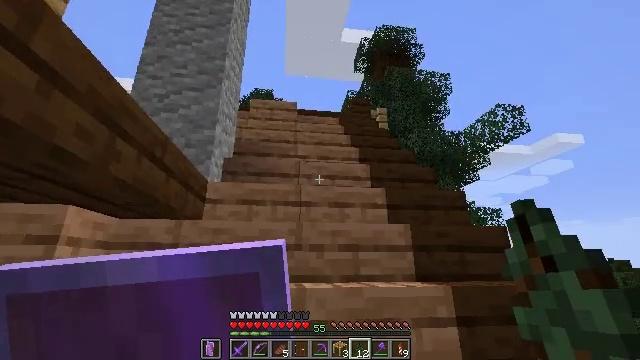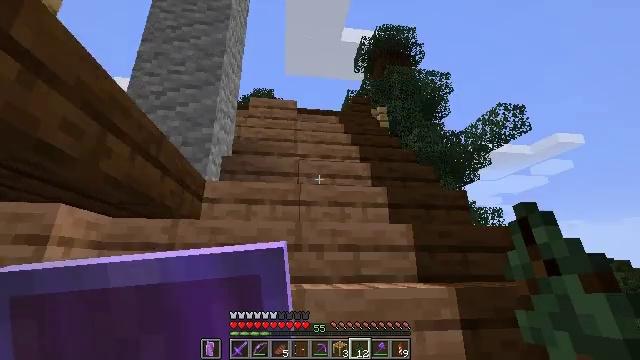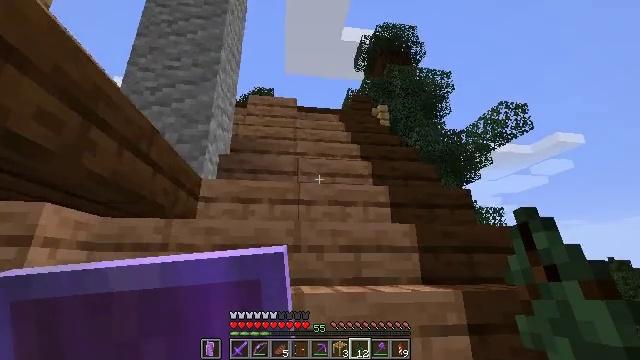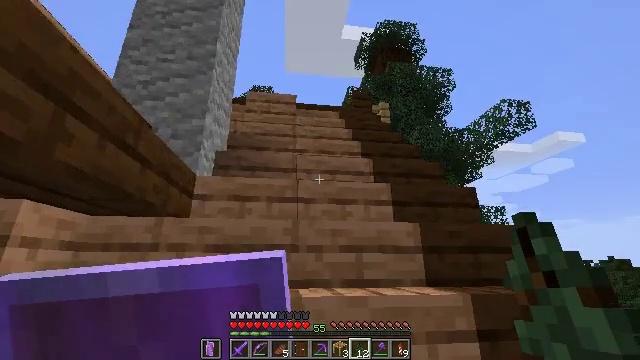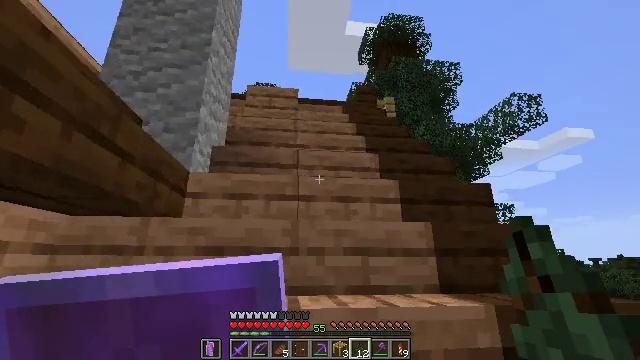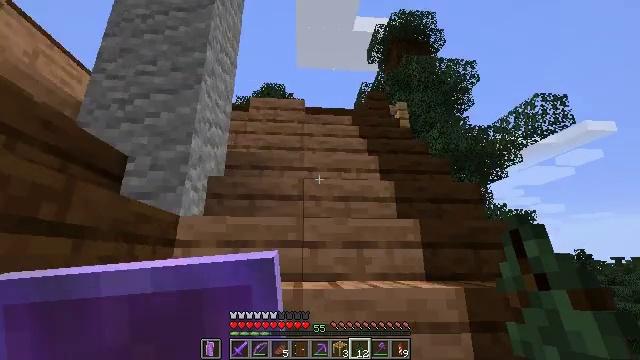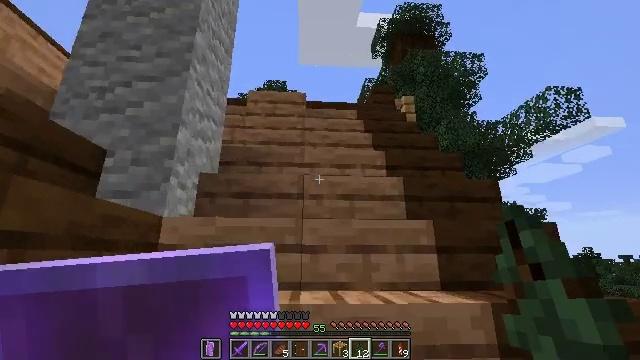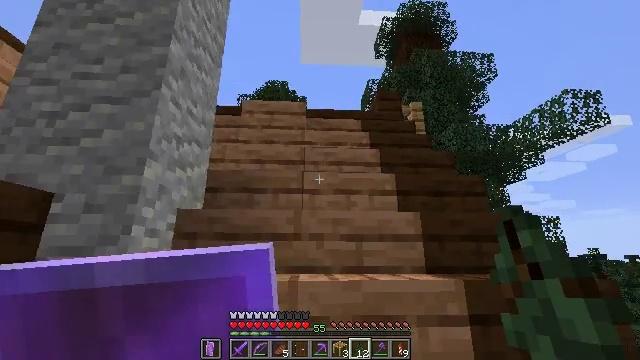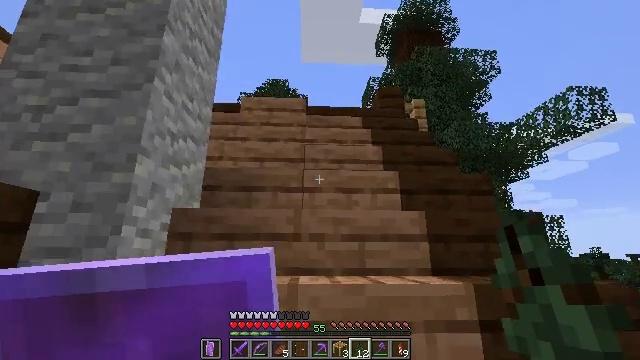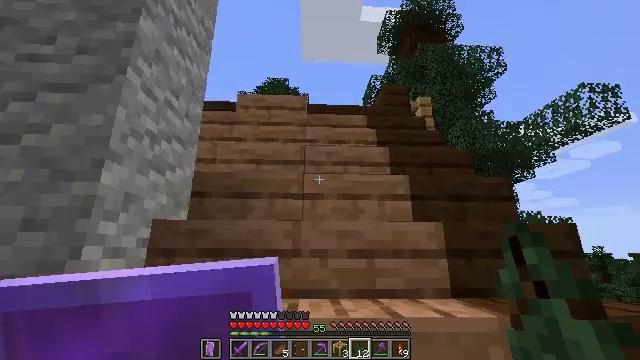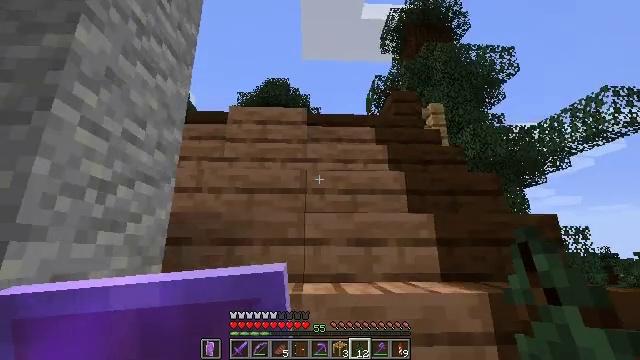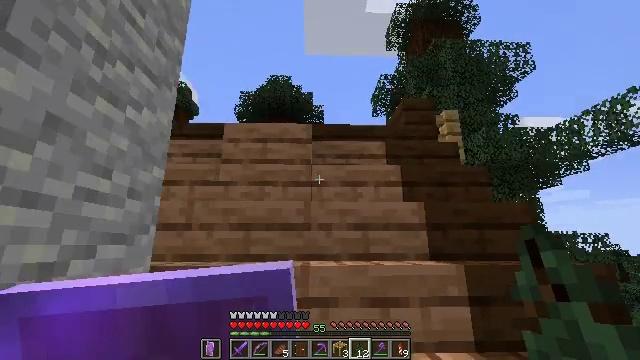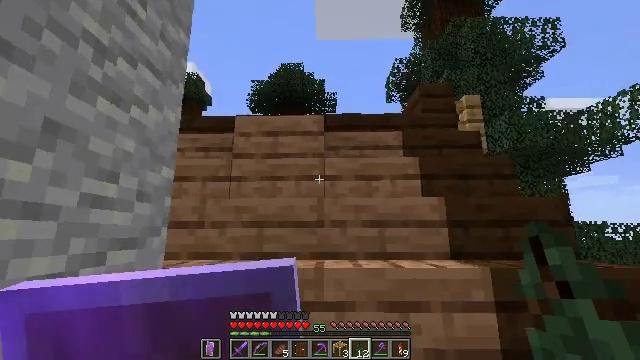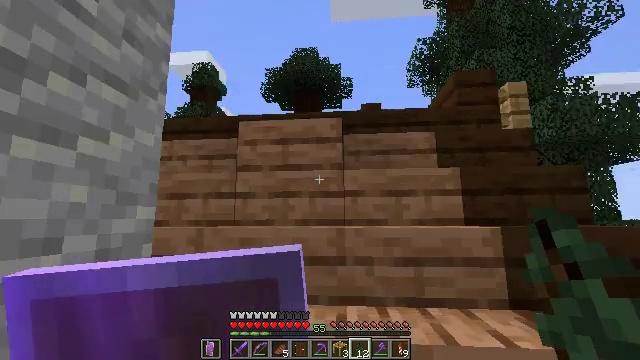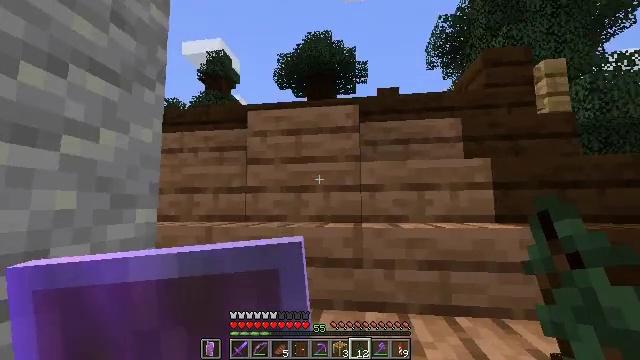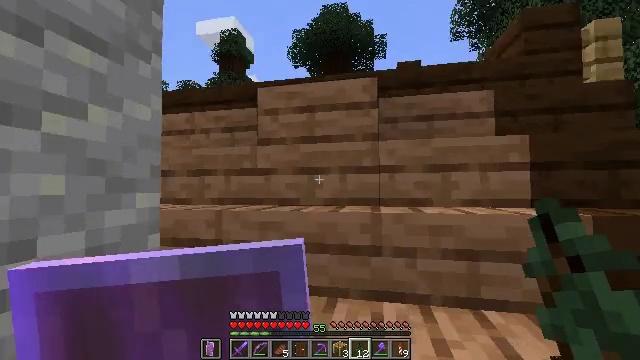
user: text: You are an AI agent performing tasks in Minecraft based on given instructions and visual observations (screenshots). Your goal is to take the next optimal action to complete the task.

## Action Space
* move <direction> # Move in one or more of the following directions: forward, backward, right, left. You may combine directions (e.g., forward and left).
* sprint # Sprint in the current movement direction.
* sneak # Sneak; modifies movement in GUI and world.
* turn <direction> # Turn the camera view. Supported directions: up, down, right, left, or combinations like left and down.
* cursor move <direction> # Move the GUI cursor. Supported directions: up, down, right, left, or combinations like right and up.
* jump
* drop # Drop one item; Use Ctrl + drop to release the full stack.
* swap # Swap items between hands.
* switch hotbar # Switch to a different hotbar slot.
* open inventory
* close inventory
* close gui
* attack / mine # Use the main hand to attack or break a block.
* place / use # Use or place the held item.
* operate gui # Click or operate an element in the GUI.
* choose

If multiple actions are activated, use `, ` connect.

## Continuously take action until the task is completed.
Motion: motion action
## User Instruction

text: Attack the brown shulker box to remove it.
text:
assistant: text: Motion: move forward
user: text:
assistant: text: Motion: move forward
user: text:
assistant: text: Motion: move forward
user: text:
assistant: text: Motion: move forward
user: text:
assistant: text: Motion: move forward, turn left
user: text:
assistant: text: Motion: move forward
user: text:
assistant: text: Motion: move forward
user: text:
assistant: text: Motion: move forward
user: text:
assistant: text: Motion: move forward
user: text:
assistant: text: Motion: move forward
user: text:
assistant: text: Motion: move forward, turn down
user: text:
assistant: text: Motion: move forward, turn left and down
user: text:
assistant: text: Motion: move forward, turn left and down
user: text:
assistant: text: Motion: move forward, turn left and down
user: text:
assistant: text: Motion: move forward, turn left and down
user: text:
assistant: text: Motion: move forward, turn left and down
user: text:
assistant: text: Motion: move forward, turn left and down
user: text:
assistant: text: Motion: move forward, turn left and down
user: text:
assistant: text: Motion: move forward, turn left and down
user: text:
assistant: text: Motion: move forward, turn left and down
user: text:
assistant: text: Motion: move forward, turn left and down
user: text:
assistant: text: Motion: move forward, turn left and down
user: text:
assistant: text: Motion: move forward, turn down
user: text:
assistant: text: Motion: turn down
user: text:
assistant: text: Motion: turn down
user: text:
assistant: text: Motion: no_op
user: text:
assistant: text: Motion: no_op
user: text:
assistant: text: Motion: no_op
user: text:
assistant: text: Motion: turn right
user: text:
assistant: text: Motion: turn right and up